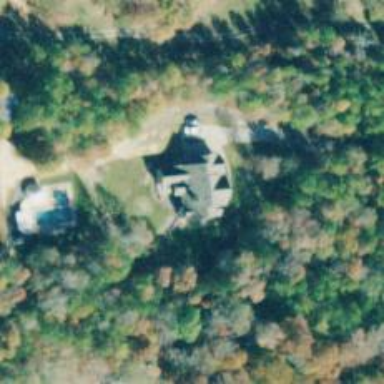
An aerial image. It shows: Simple house.